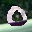
Label: 0